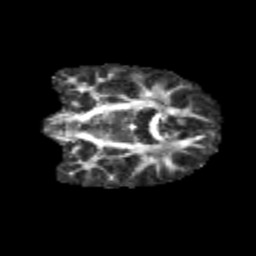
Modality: FA
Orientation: coronal
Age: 12
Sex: male
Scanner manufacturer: siemens
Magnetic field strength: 3 T
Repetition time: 3.8 s
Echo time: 0.07 s